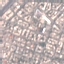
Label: Residential